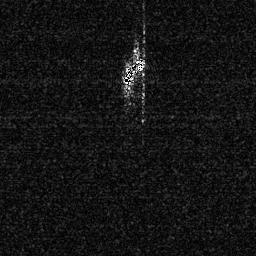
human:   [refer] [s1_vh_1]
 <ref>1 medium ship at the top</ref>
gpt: <box>[[46, 21, 57, 35, 0]]</box>